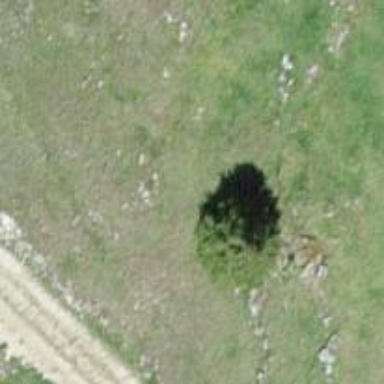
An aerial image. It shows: Needle-leaved tree in natural setting.